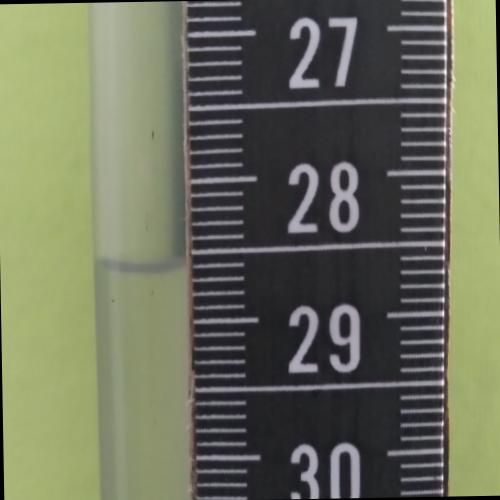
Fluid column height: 28.6 cm